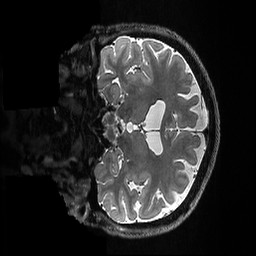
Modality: T2w
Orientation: coronal
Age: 65
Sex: female
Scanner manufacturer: ge
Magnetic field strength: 3 T
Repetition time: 3.461 s
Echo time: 0.06423 s